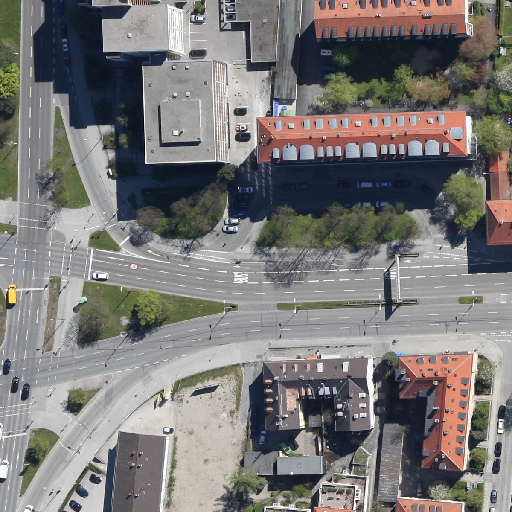
Referring expression: building along the road